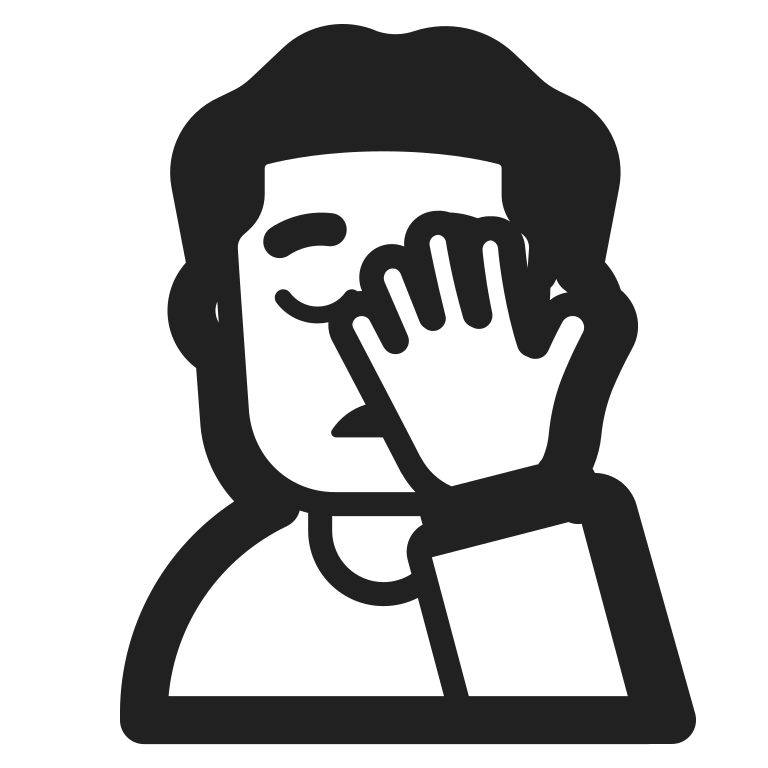
man facepalming high contrast default